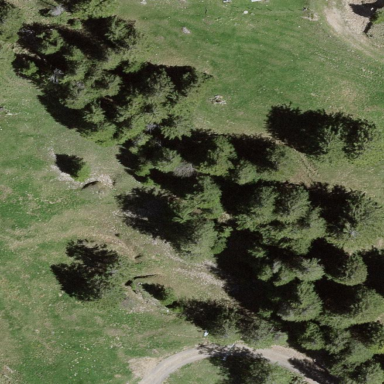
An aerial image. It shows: Forest area.